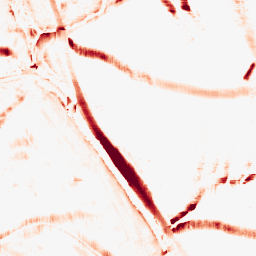
Category: morphological
Decomposition family: morphological_square
Decomposition parameters: operation: opening
size: 15
Upsampling method: cubic_catmull_rom
Upsampling parameters: scale: 2
Upsampling scale: 2